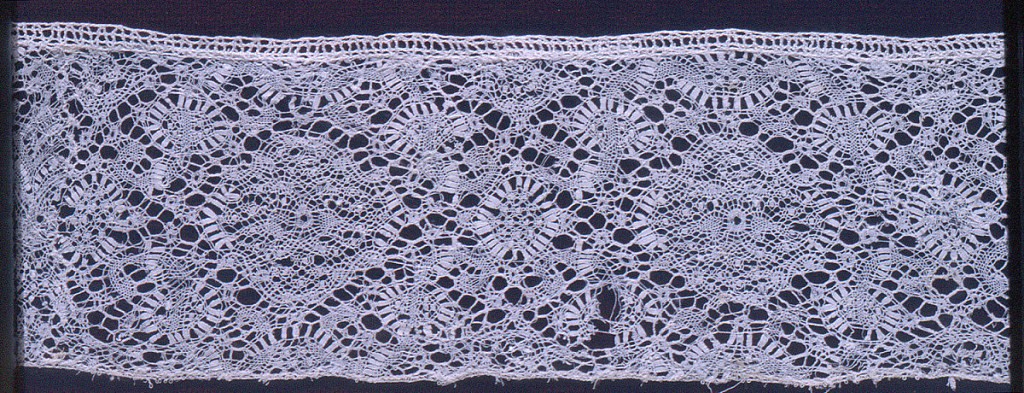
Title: Fragment
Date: late 17th century
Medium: linen Technique: bobbin lace, Binche style with no ground
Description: Fragment of a band with flowers on a vine.